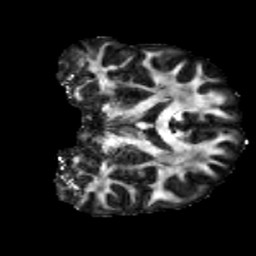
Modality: FA
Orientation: coronal
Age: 28
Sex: male
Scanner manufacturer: siemens
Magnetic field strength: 3 T
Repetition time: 3.5 s
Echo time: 0.086 s